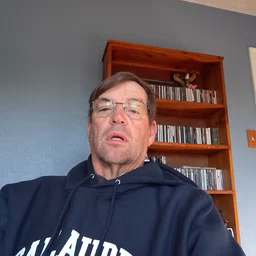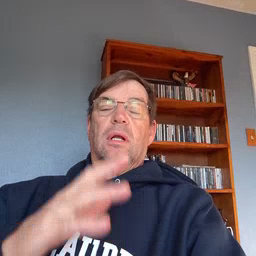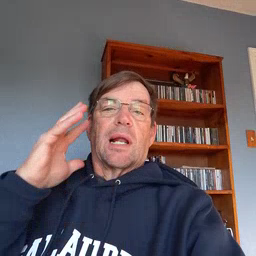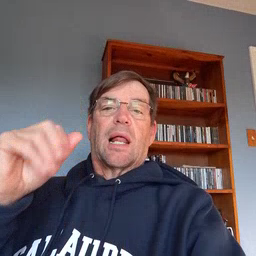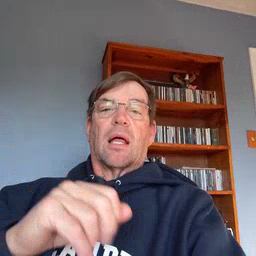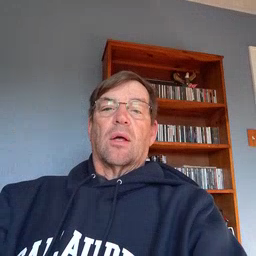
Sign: loud